Question: How would I go about if I'm aiming to use pure HTML and CSS to achieve the results as shown in the below image?

I need to rearrange the stacked elements for larger screens, I've tried with:
'''
#2: float: left
#1: display: inline-block
#3: float: right
'''
but that didn't do the trick. Anyone can point me in the right direction?
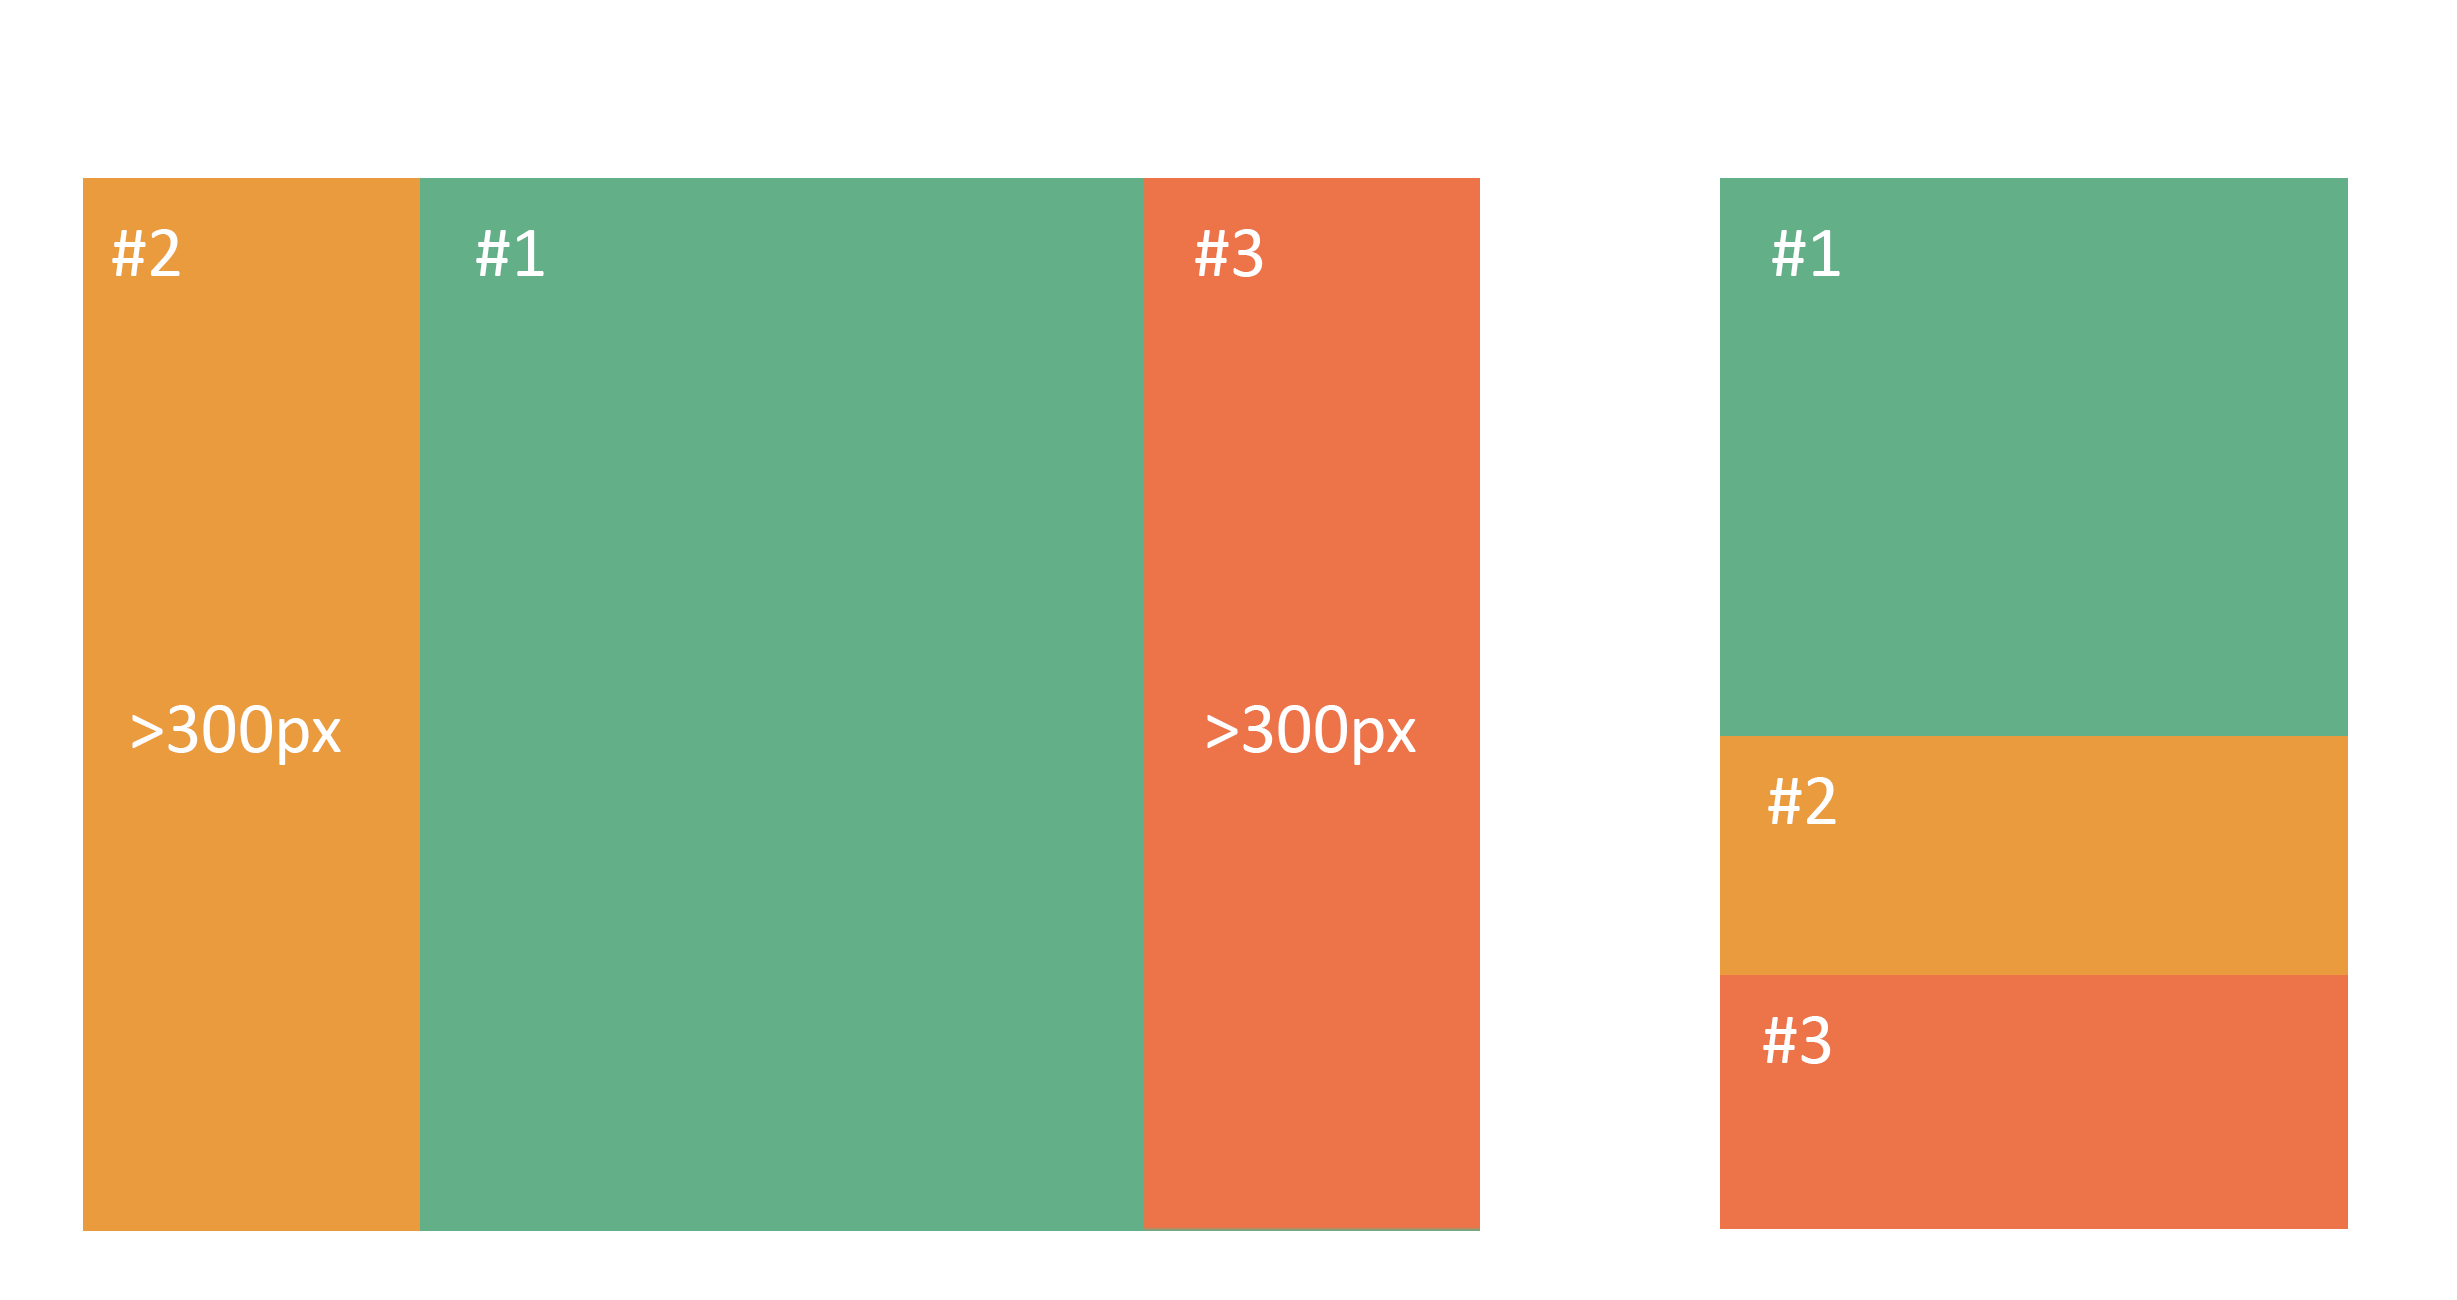
Answer: For the easiest and neatest result, and also, to make use of the latest technology and trend - use <URL>. For example - expand the below snippet, run it and resize the window:
'''
.HolyGrail {
display: flex;
min-height: 100vh;
flex-direction: column;
}
.HolyGrail-body {
display: flex;
flex: 1;
}
.HolyGrail-content {
background-color:orange;
order:1;
}
.HolyGrail-content, .HolyGrail-ads {
/* 12em is the width of the columns */
flex: 0 0 300px;
}
.HolyGrail-nav {
/* put the nav on the left */
flex:1;
order: -1;
background-color:green;
}
.HolyGrail-ads {
background-color:red;
order:3;
}
.HolyGrail,
.HolyGrail-body {
display: flex;
flex-direction: column;
}
@media (min-width: 768px) {
.HolyGrail-body {
flex-direction: row;
flex: 1;
}
.HolyGrail-content {
flex: 1;
}
.HolyGrail-content, .HolyGrail-ads {
/* 12em is the width of the columns */
flex: 0 0 300px;
}
.HolyGrail-nav {
order:2;
}
}
'''
'''
<body class="HolyGrail">
<div class="HolyGrail-body">
<main class="HolyGrail-content">...</main>
<nav class="HolyGrail-nav">...</nav>
<aside class="HolyGrail-ads">...</aside>
</div>
<footer>...</footer>
</body>
'''